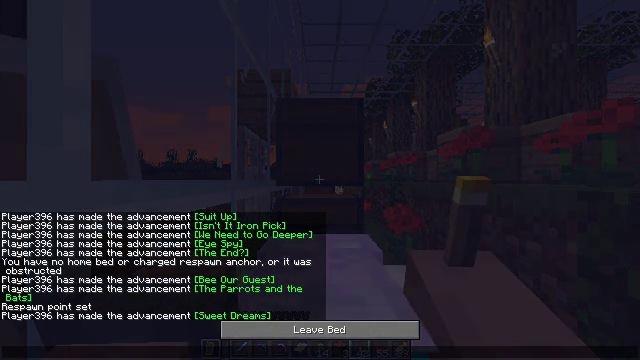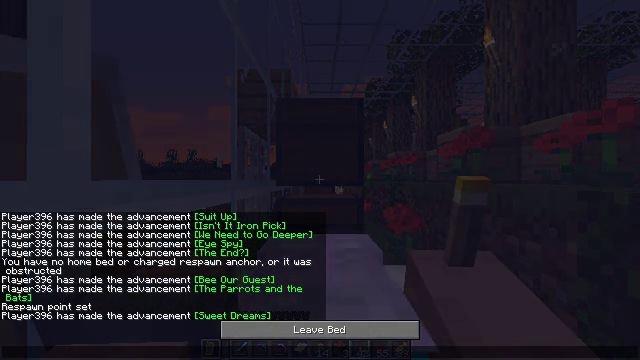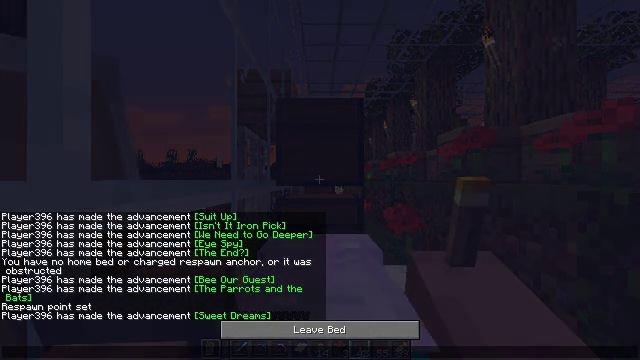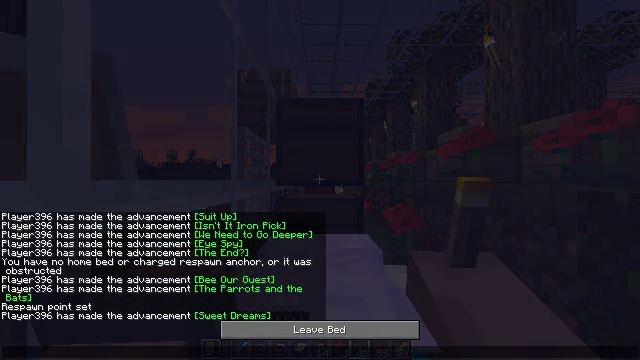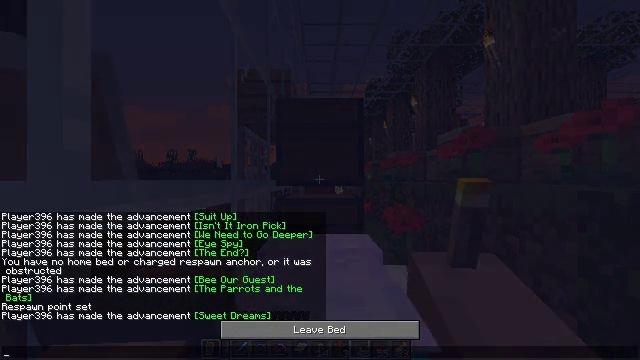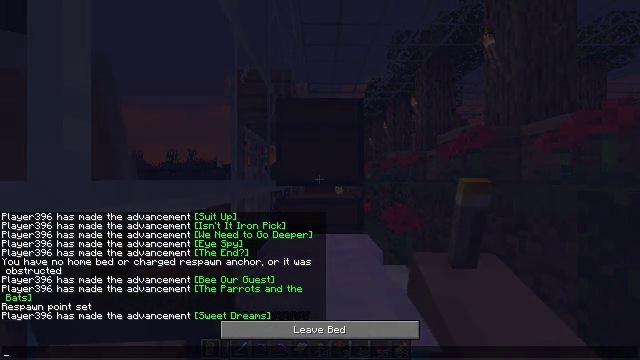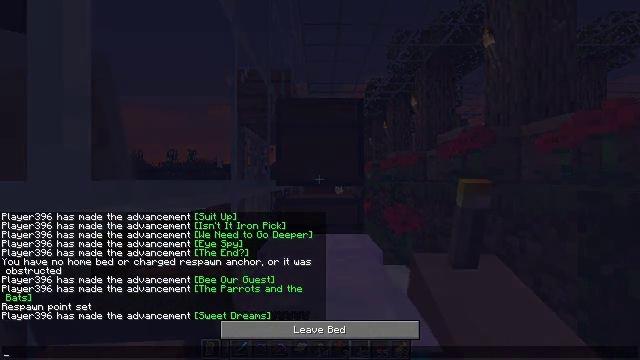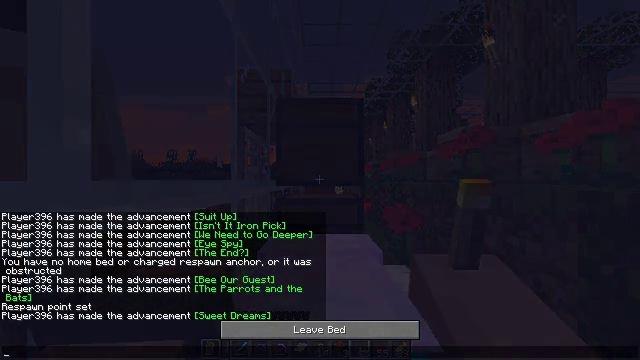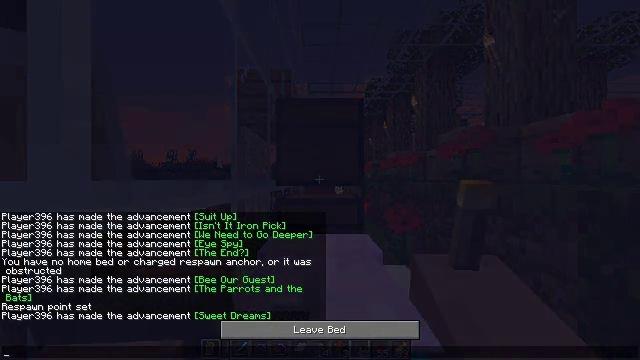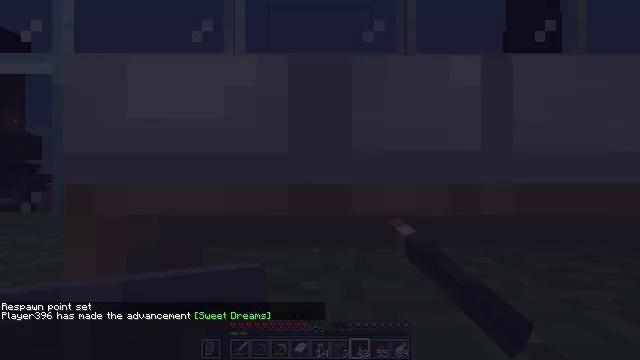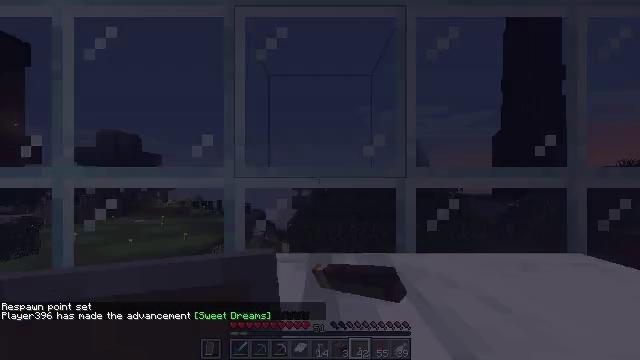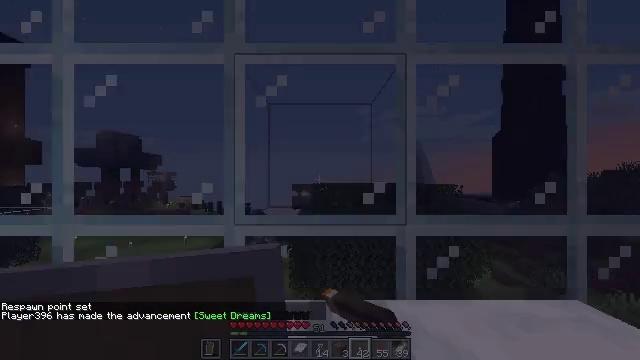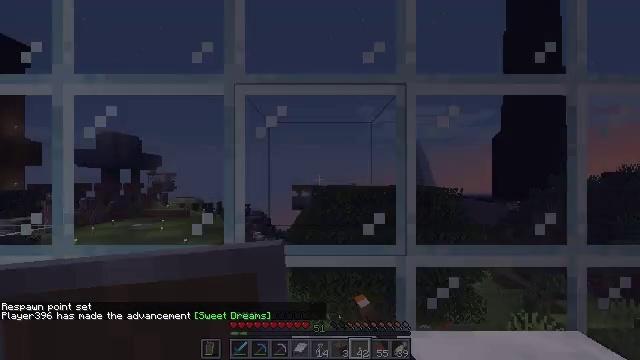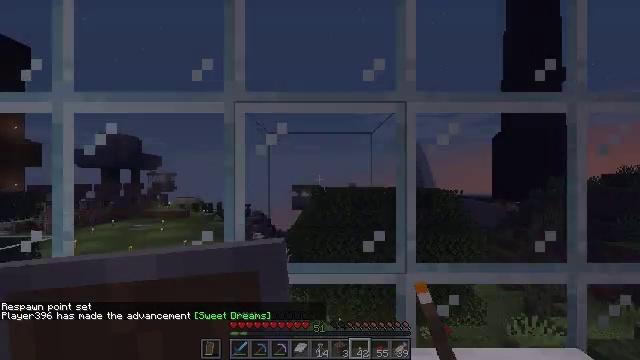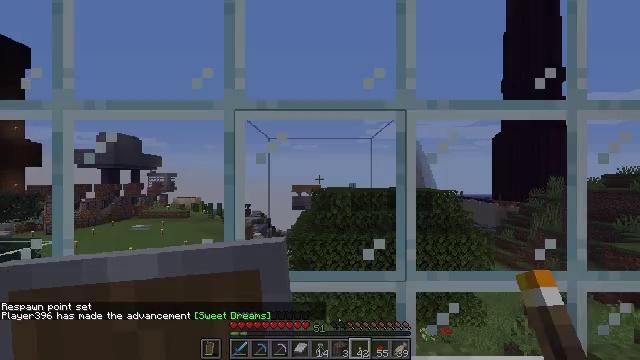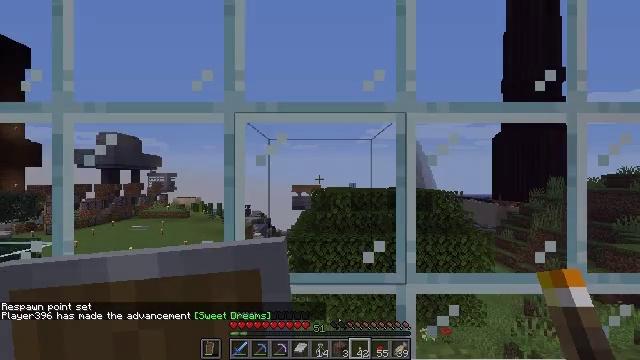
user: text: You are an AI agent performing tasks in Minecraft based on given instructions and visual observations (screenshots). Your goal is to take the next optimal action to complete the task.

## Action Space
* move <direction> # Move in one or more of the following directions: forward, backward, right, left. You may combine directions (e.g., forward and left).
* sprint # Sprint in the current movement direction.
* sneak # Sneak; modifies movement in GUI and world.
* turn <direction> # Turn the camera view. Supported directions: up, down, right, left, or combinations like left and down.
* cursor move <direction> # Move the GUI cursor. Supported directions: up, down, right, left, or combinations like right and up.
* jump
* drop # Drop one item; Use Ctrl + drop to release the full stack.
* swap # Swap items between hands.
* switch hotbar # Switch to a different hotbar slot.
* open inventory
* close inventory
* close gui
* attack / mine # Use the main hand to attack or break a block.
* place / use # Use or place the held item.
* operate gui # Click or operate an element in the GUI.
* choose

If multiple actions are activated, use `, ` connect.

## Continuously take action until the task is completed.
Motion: motion action
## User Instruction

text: Make a honey block from honey bottles.
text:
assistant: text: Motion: no_op
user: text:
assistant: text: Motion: no_op
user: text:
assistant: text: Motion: no_op
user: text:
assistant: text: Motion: no_op
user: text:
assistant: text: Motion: no_op
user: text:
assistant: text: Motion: no_op
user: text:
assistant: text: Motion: no_op
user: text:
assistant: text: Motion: no_op
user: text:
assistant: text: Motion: no_op
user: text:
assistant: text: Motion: close gui
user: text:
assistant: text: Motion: no_op
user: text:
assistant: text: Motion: no_op
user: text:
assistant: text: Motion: no_op
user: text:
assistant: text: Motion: no_op
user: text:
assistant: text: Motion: no_op
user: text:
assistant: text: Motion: no_op
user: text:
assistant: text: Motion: no_op
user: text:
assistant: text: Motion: no_op
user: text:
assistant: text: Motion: no_op
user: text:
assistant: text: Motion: no_op
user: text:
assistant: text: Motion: no_op
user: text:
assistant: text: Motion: turn left and down
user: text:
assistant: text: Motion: turn left and down
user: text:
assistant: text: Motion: turn left
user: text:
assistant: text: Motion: turn left and down
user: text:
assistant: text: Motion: turn left and down
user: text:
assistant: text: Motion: turn left
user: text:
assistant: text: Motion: no_op
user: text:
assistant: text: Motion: no_op
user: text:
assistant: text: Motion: turn down